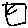
Label: square